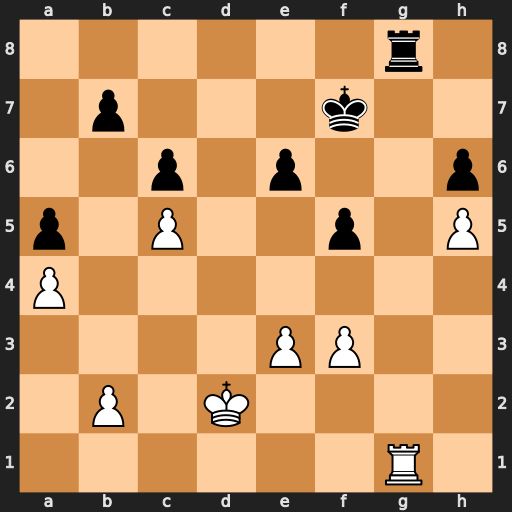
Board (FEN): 6r1/1p3k2/2p1p2p/p1P2p1P/P7/4PP2/1P1K4/6R1
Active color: w
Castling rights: -
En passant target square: -
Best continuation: Rxg8 Kxg8 f4